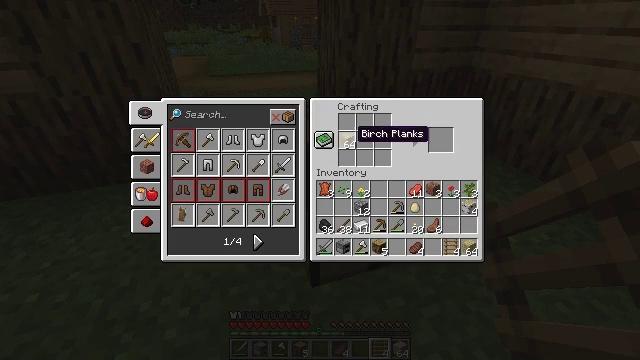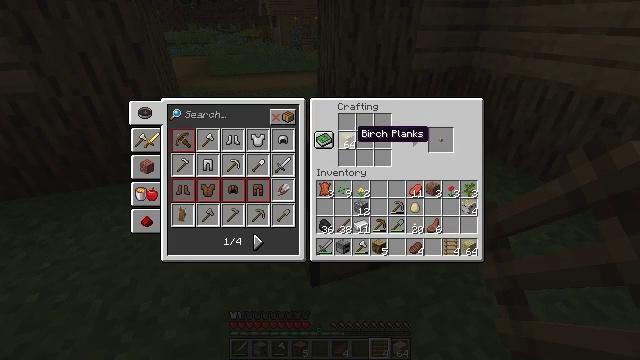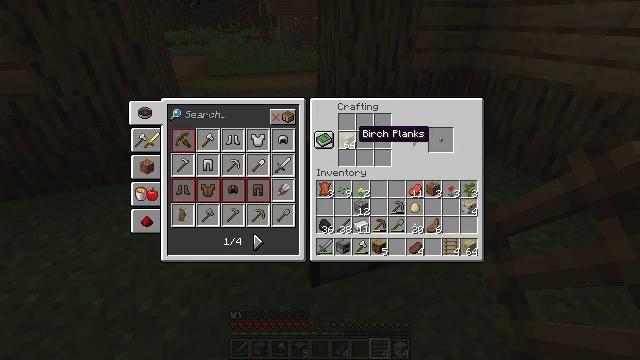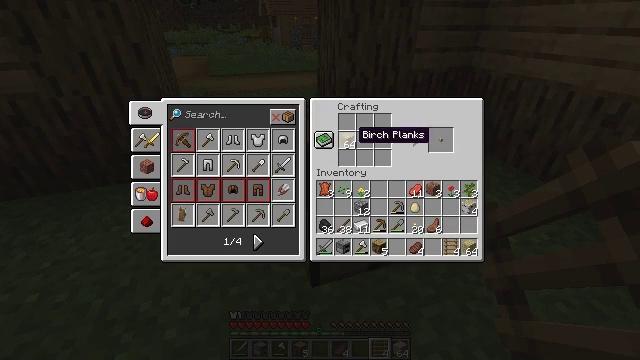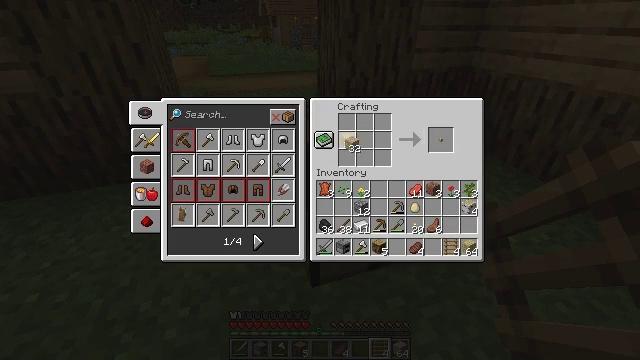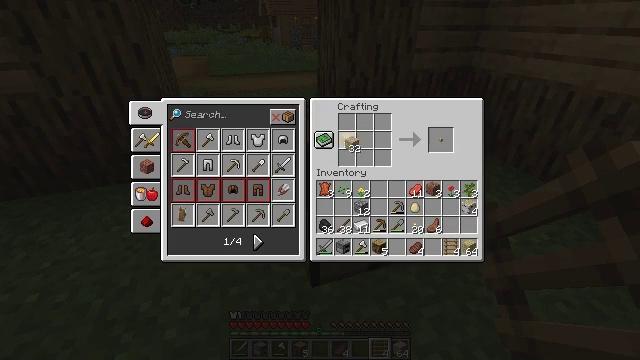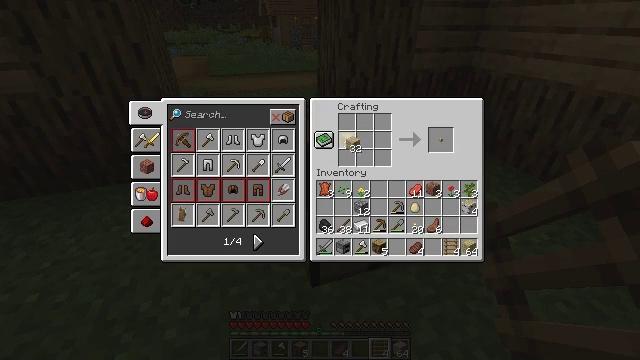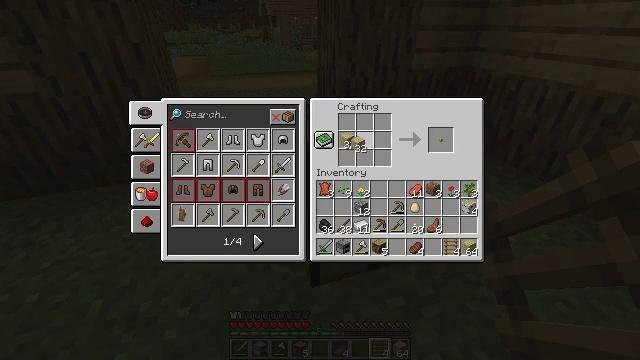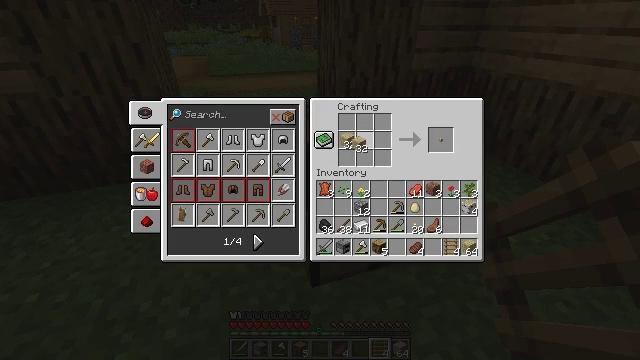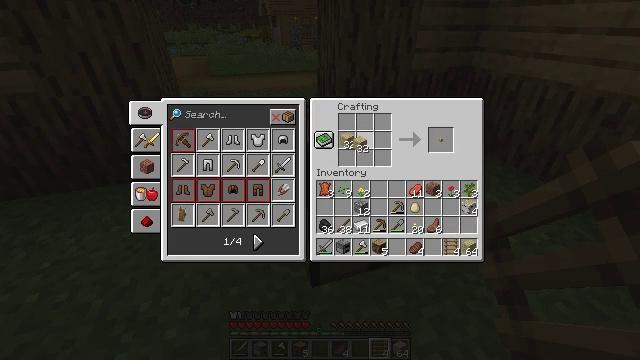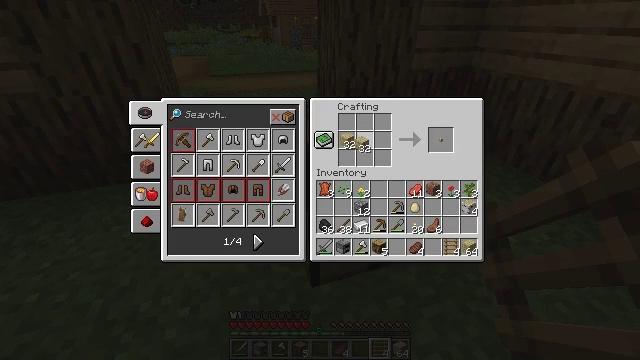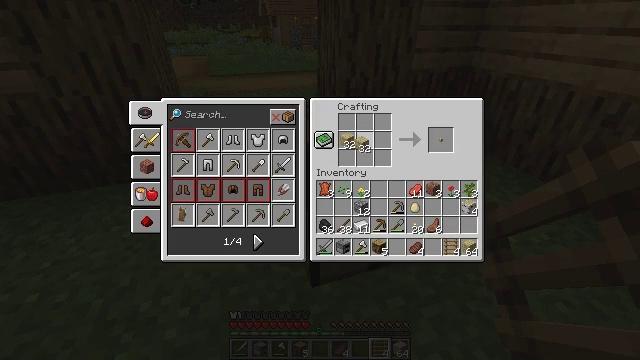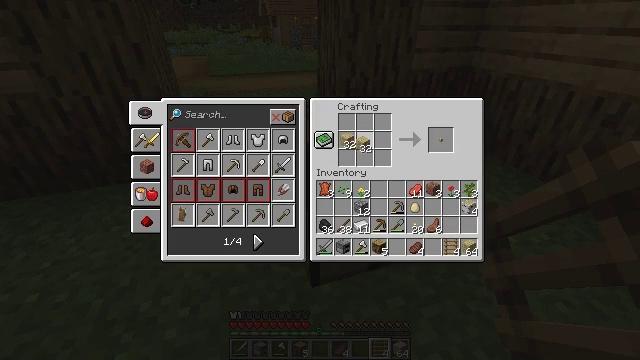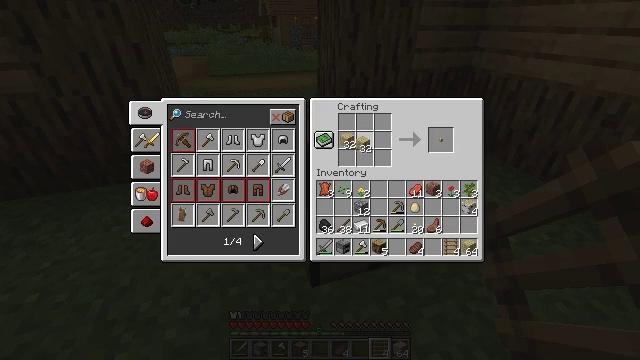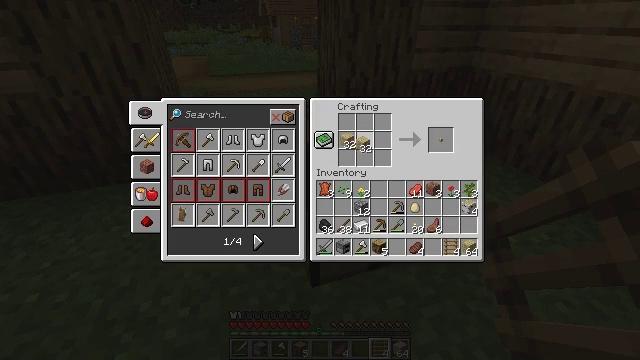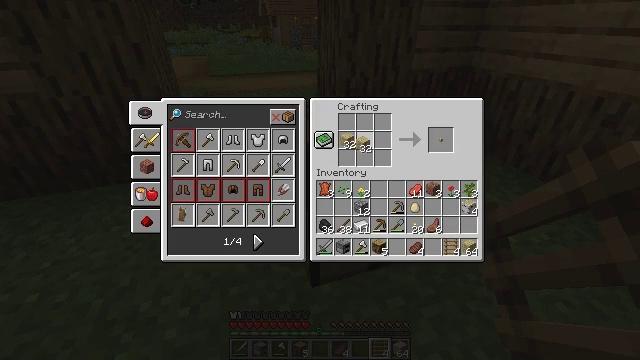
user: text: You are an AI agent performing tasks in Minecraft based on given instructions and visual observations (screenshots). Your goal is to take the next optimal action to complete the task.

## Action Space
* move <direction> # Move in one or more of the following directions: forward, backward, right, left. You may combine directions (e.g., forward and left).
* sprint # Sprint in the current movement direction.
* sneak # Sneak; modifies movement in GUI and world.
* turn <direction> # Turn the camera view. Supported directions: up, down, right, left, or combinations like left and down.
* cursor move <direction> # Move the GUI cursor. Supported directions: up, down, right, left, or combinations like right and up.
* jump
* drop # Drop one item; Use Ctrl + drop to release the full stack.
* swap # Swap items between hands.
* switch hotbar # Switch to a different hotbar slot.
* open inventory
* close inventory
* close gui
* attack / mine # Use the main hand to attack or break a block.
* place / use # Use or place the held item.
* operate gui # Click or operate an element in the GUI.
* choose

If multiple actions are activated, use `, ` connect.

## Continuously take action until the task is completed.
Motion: motion action
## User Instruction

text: Get birch slabs by crafting them.
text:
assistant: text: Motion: no_op
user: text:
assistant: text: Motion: no_op
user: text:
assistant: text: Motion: no_op
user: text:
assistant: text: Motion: choose
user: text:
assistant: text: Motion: choose
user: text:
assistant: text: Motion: no_op
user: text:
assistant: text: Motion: no_op
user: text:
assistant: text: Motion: no_op
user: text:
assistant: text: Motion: no_op
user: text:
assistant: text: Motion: no_op
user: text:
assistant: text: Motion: no_op
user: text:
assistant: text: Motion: no_op
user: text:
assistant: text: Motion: no_op
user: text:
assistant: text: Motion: operate gui
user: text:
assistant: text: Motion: operate gui
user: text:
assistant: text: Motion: no_op
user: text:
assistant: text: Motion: no_op
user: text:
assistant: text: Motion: no_op
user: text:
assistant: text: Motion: no_op
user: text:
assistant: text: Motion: cursor move right
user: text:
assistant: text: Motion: no_op
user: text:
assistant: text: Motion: cursor move right and down
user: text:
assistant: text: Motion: cursor move right and down
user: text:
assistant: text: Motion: cursor move right and down
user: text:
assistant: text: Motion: cursor move right and down
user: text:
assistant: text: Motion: no_op
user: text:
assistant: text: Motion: no_op
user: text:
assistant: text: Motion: no_op
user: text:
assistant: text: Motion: no_op
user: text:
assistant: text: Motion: cursor move left